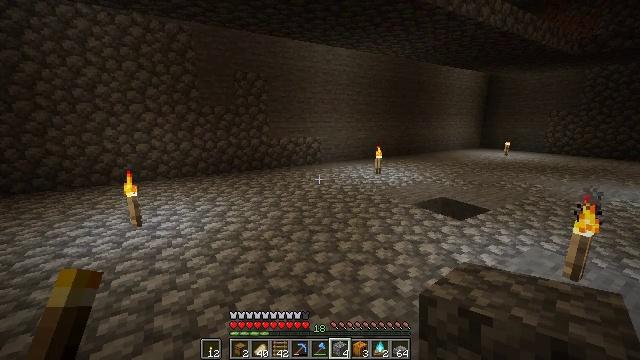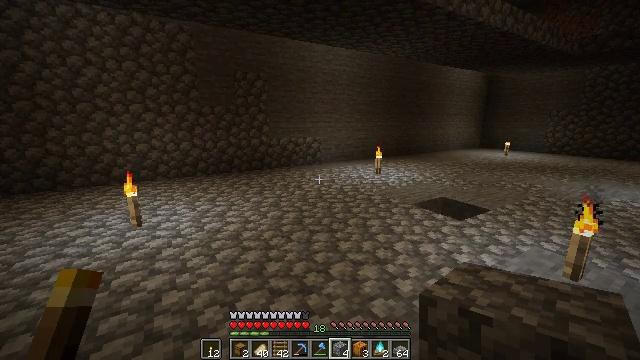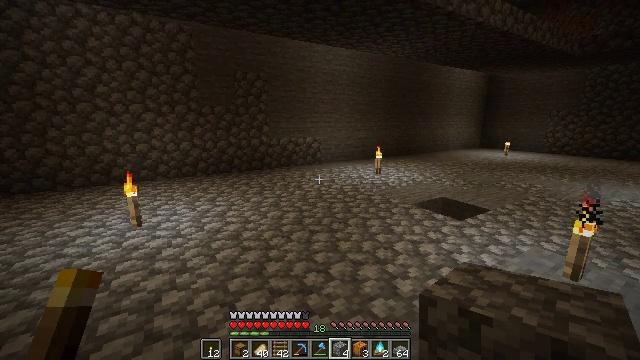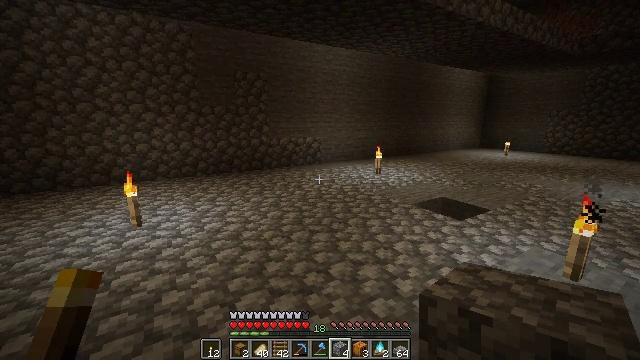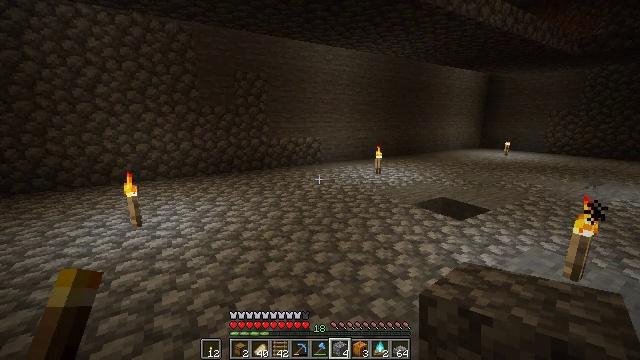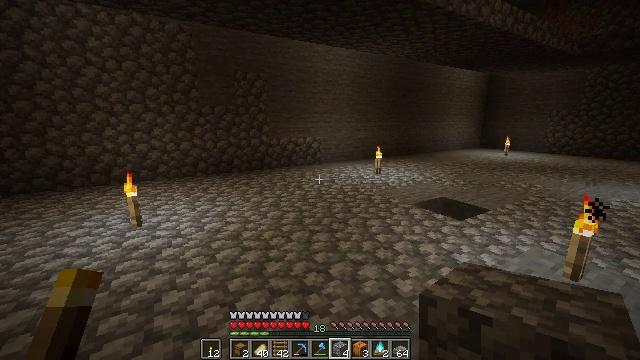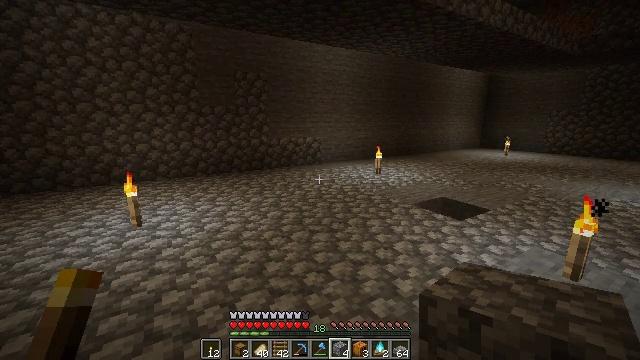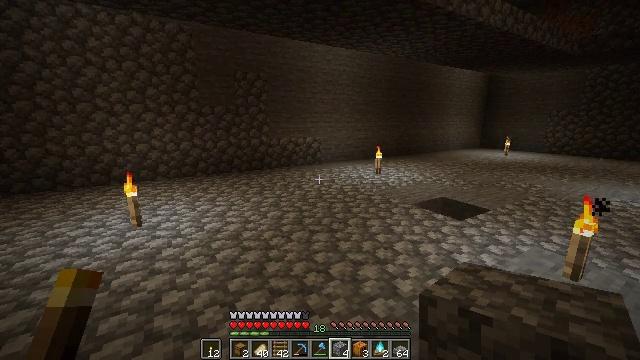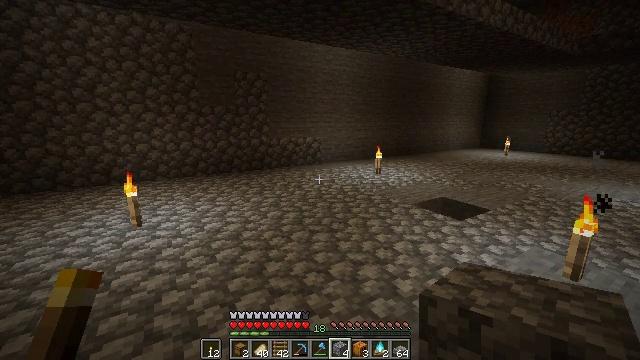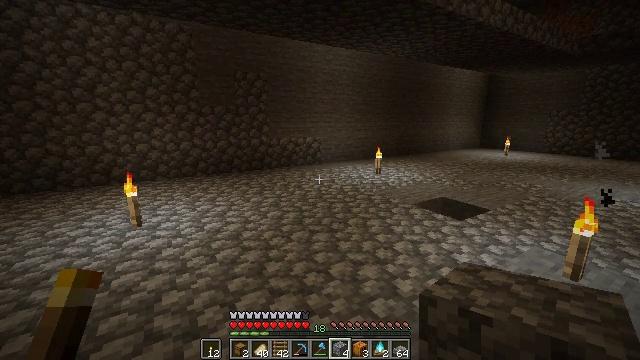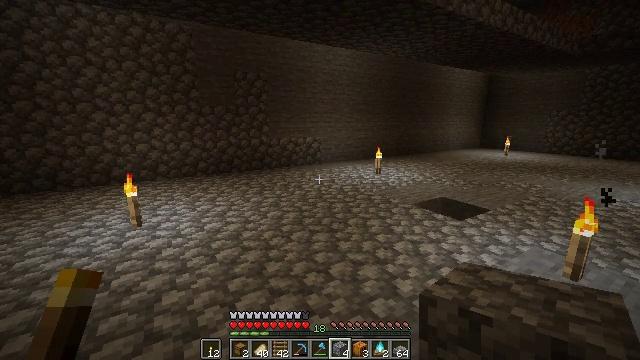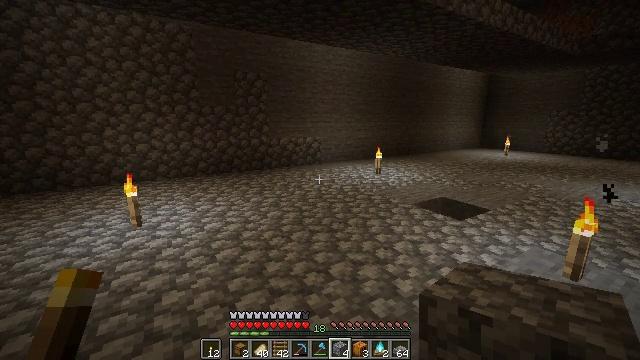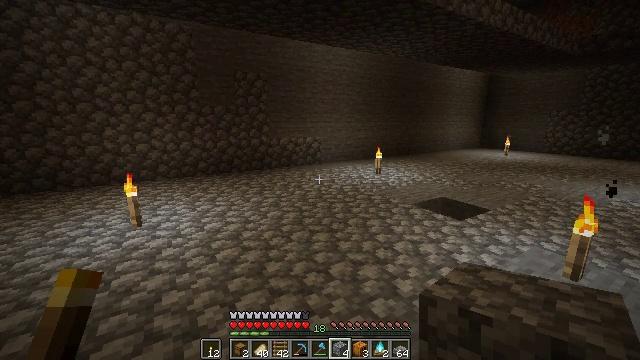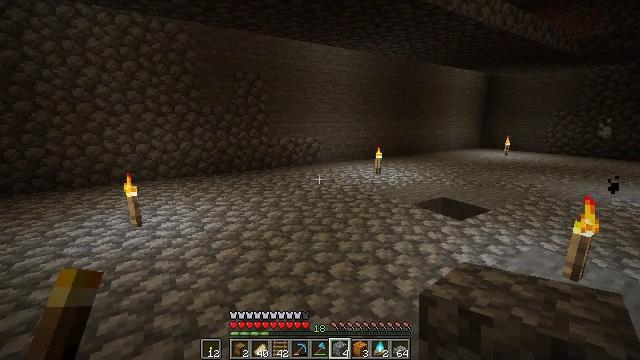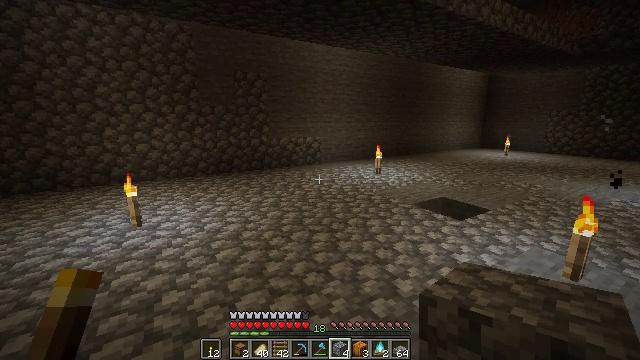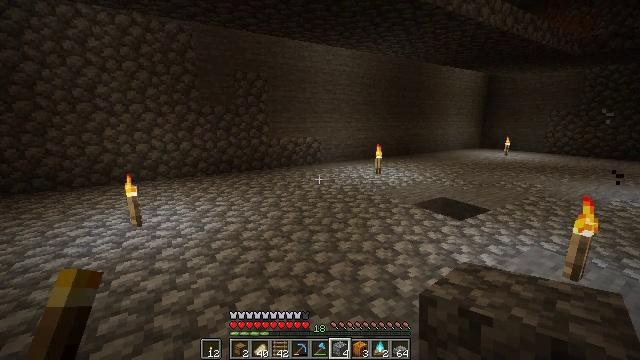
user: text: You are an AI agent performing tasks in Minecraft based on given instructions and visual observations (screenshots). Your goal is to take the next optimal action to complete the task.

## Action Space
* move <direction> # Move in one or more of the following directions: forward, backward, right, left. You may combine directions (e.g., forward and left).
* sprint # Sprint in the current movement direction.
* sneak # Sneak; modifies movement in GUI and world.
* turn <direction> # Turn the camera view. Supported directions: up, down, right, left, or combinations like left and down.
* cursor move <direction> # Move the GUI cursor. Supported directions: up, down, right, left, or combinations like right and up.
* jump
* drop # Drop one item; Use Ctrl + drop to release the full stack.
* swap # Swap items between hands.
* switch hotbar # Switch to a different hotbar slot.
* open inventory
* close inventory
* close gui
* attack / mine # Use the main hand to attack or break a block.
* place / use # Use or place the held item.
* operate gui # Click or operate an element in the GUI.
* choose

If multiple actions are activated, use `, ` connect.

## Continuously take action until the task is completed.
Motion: motion action
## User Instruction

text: Remove the ladder from its position.
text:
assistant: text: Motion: no_op
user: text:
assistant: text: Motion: no_op
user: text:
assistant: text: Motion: no_op
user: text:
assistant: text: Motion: no_op
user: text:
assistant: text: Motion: no_op
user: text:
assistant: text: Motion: no_op
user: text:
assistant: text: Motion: no_op
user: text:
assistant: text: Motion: no_op
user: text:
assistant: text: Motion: no_op
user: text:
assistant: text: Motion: no_op
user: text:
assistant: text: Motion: no_op
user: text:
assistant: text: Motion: no_op
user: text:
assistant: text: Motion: no_op
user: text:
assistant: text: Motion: no_op
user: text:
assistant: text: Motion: no_op
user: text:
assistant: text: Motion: no_op
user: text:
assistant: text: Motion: no_op
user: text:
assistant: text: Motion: no_op
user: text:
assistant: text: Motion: no_op
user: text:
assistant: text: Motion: no_op
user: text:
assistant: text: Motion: no_op
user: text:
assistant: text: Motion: no_op
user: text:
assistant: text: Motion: no_op
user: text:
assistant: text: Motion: no_op
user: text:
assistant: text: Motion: no_op
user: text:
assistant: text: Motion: no_op
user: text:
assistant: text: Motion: no_op
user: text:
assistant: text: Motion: no_op
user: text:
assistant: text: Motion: no_op
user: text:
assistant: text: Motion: no_op